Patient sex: F
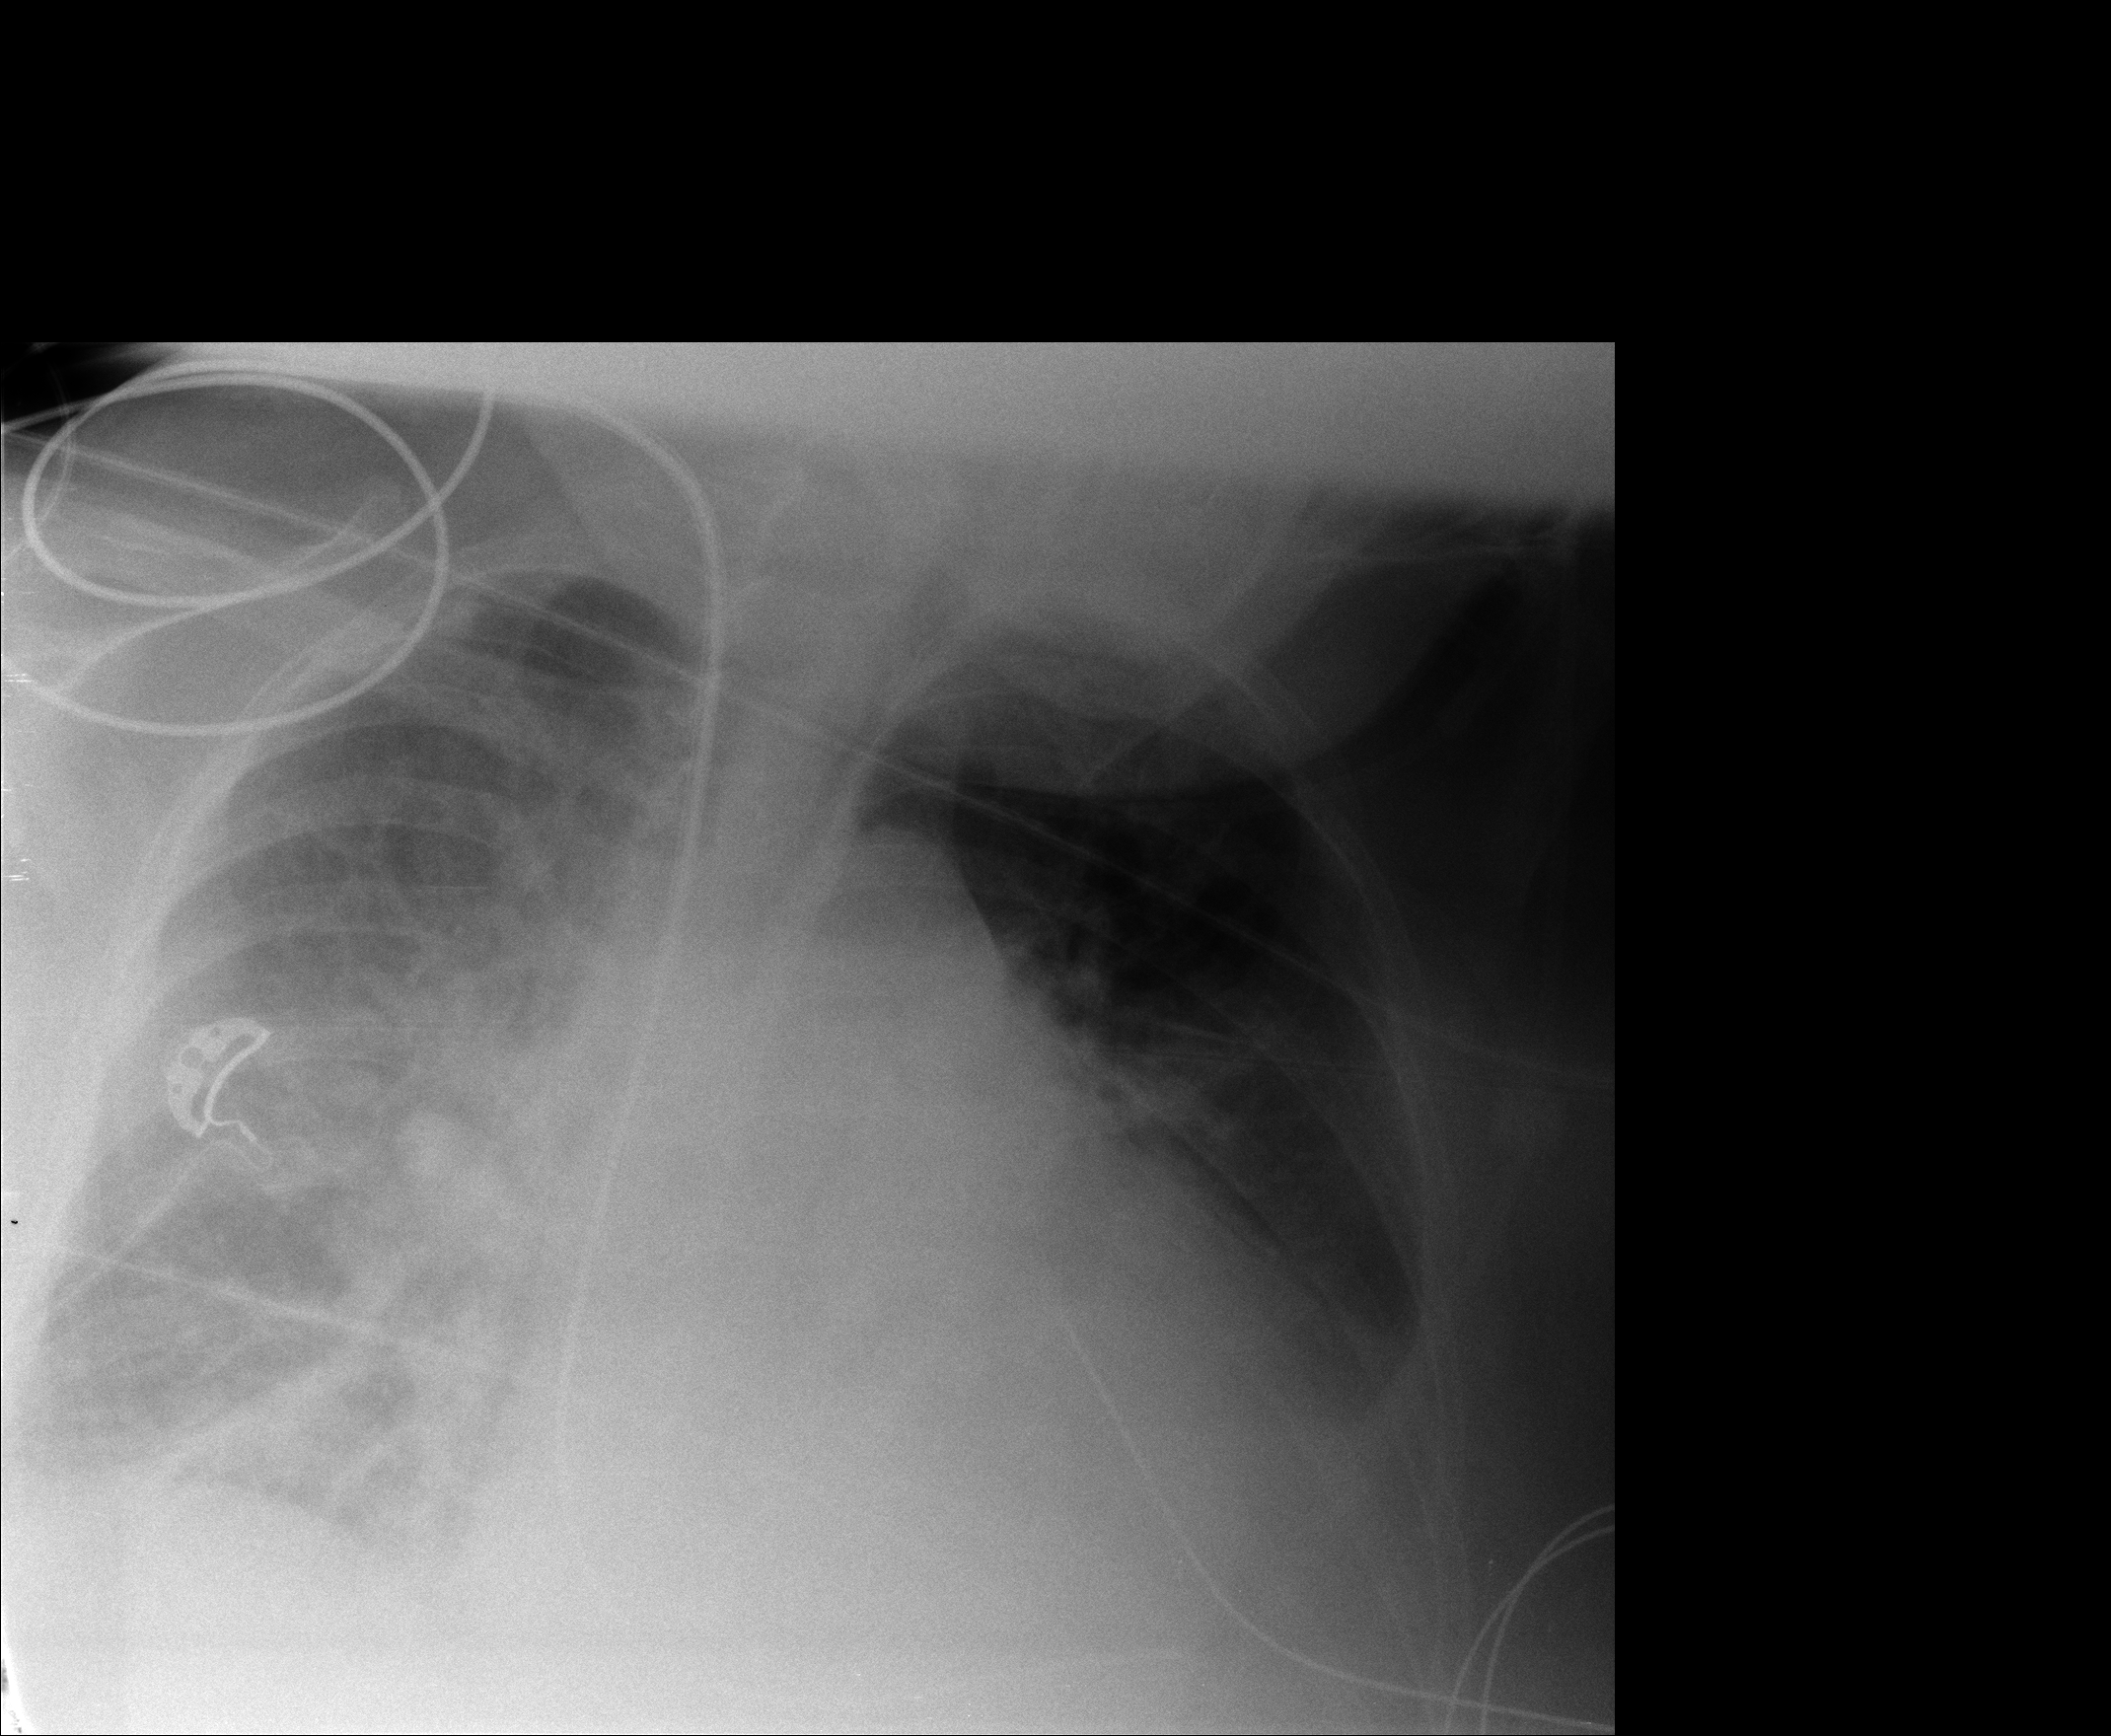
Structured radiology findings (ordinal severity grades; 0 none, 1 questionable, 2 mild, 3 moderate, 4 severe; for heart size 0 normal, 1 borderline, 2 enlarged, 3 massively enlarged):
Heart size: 3
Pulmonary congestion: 2
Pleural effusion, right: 3
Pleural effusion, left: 3
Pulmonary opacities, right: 2
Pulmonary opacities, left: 0
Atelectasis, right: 3
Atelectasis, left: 2